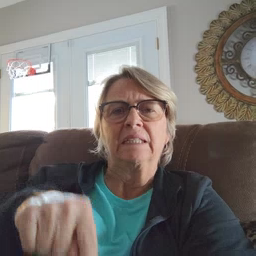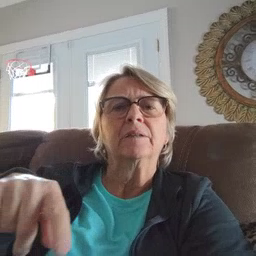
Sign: feet